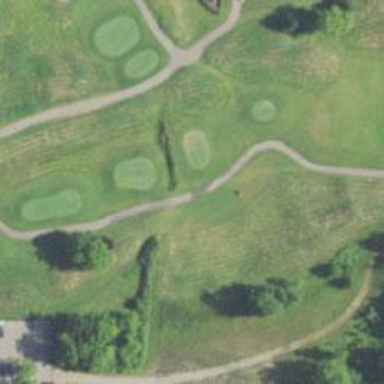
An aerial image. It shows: Path used for both walking and golf.